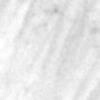
Label: change